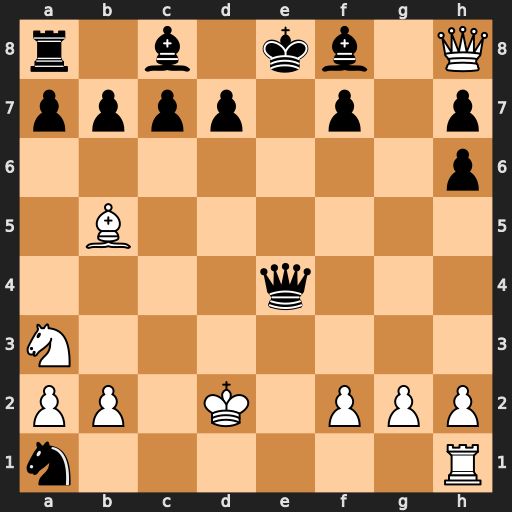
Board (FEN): r1b1kb1Q/pppp1p1p/7p/1B6/4q3/N7/PP1K1PPP/n6R
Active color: w
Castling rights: q
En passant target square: -
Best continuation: Re1 Qxe1+ Kxe1